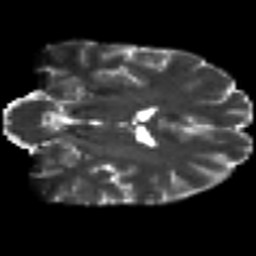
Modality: T2w
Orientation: coronal
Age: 50
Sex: male
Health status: ill
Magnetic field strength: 3 T
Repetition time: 9 s
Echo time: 0.093 s